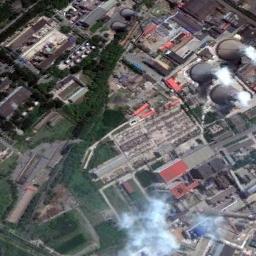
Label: thermal_power_station